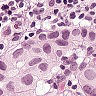
Metastatic tissue present: yes